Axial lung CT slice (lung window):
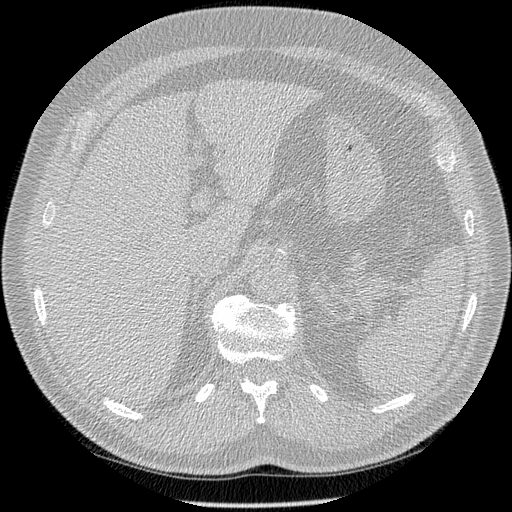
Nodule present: no